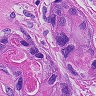
Metastatic tissue present: yes